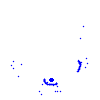
Particle: pion